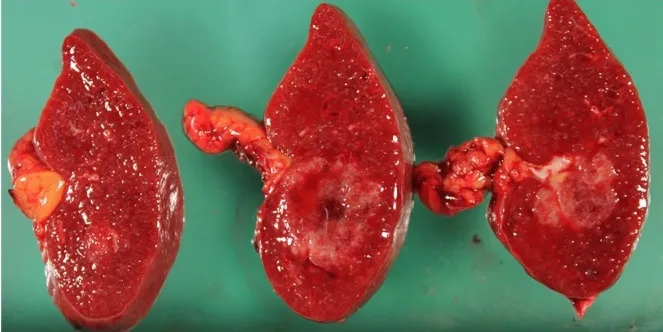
The resected specimen showing poorly demarcated white nodules.
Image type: medical_photograph (other_medical_photograph)